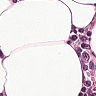
Metastatic tissue present: no